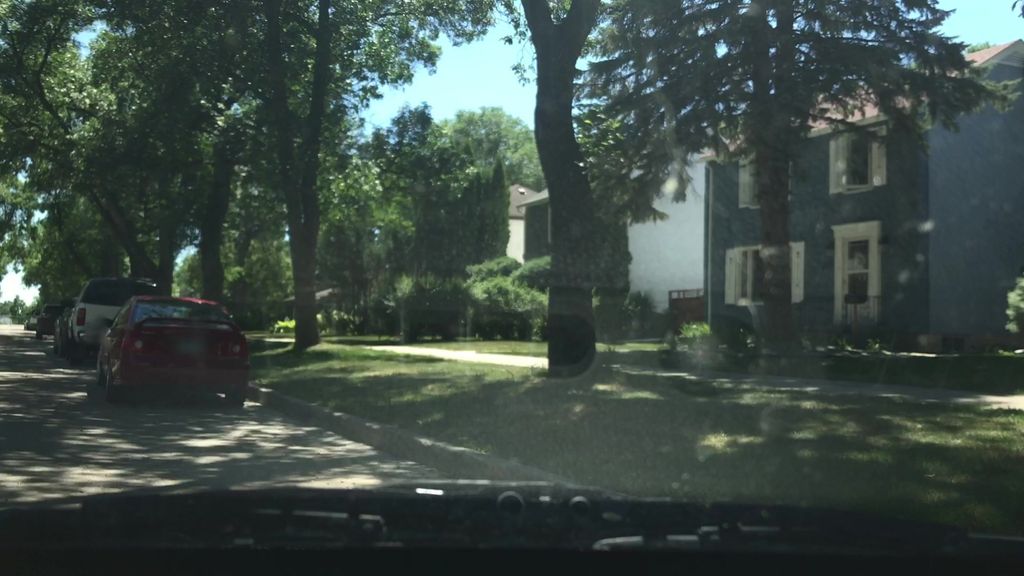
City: winnipeg